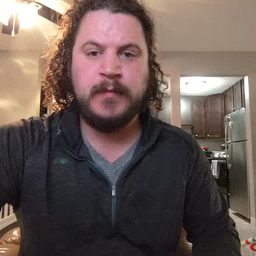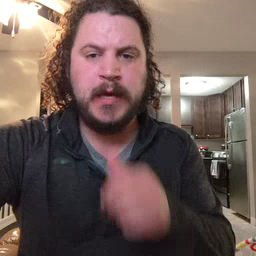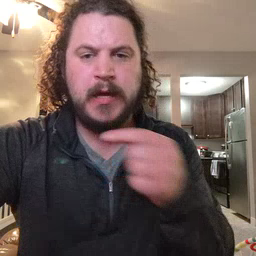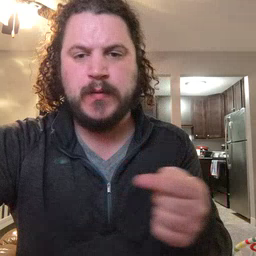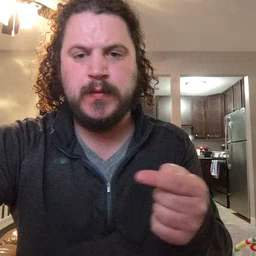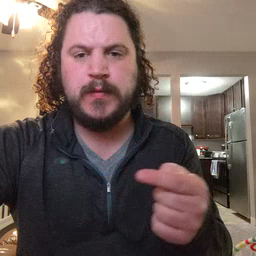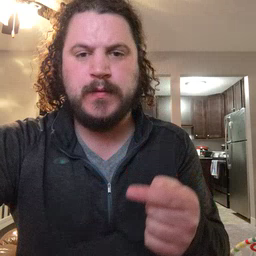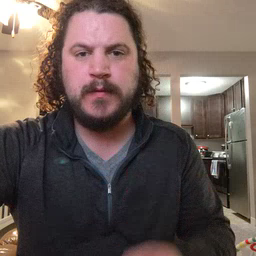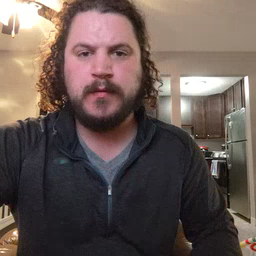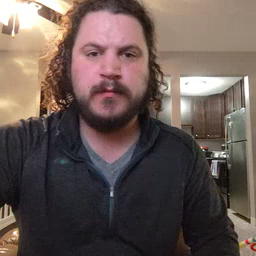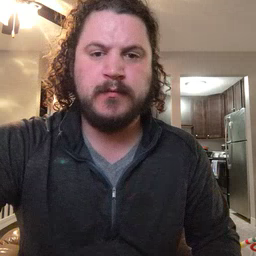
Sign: owie